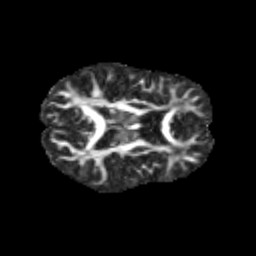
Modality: FA
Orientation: axial
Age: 12
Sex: female
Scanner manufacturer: siemens
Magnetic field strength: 3 T
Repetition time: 3.8 s
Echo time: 0.07 s